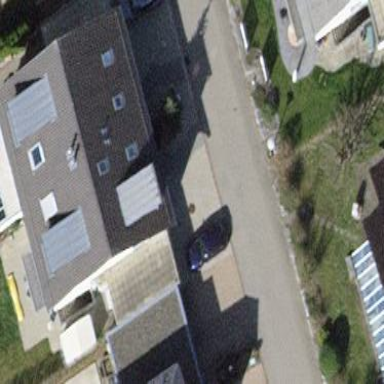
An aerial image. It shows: Semi-detached house with gabled roof.